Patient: sex F, age 76
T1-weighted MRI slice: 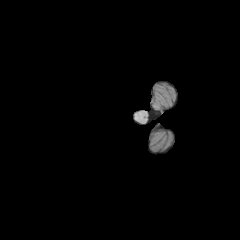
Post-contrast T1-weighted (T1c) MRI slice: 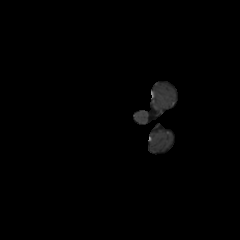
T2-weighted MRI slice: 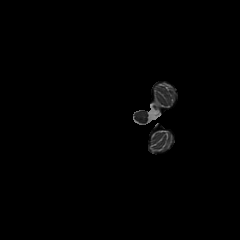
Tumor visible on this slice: no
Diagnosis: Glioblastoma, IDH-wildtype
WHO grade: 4